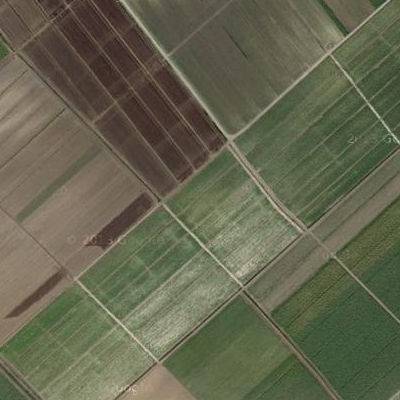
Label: Field